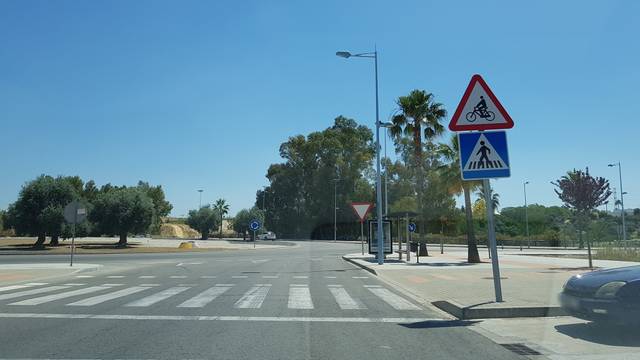
Region: Spain
Coordinates: 37.304, -5.937